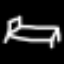
Label: bed